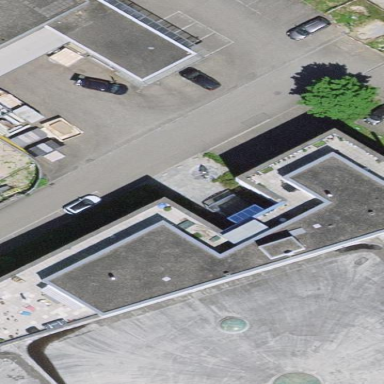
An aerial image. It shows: Industrial building.